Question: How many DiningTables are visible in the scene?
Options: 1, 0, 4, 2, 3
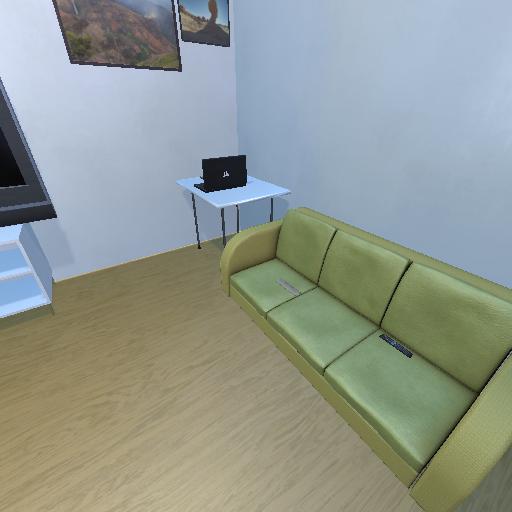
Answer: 1